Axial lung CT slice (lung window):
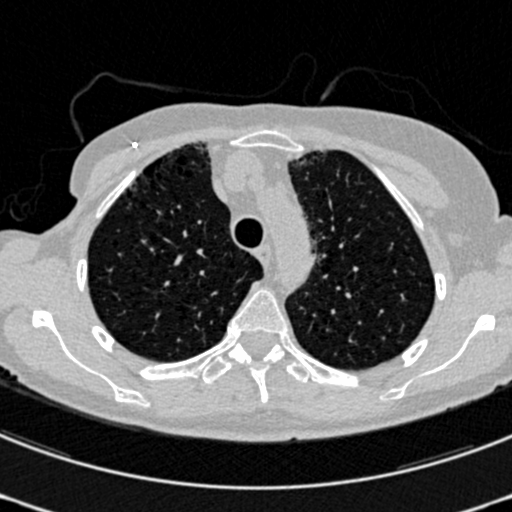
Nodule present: no